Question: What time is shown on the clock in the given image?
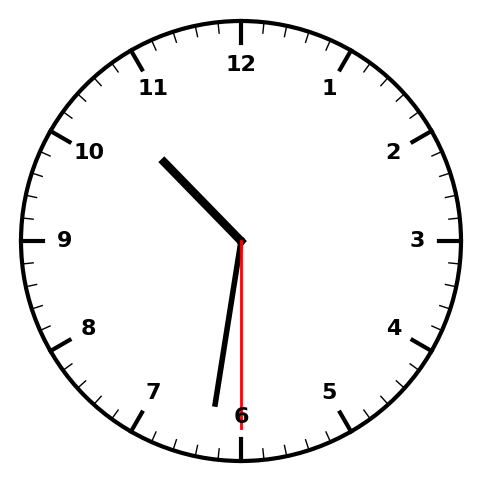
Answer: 10:31:30